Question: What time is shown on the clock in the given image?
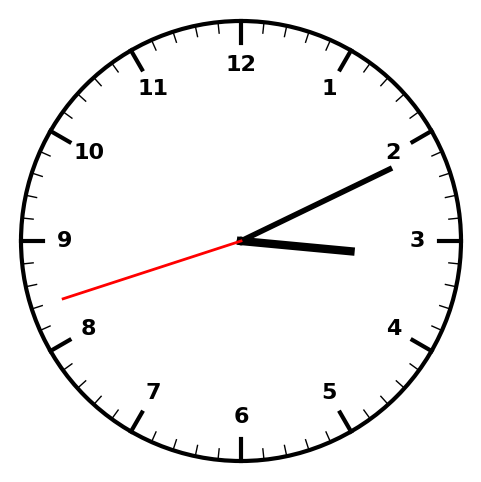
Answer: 03:10:42